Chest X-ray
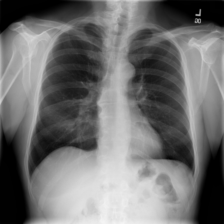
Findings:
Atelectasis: negative
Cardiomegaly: negative
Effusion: negative
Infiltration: negative
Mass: negative
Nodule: negative
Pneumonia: negative
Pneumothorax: negative
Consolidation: negative
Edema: negative
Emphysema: negative
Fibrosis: negative
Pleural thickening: negative
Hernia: negative